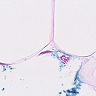
Metastatic tissue present: no